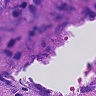
Metastatic tissue present: yes